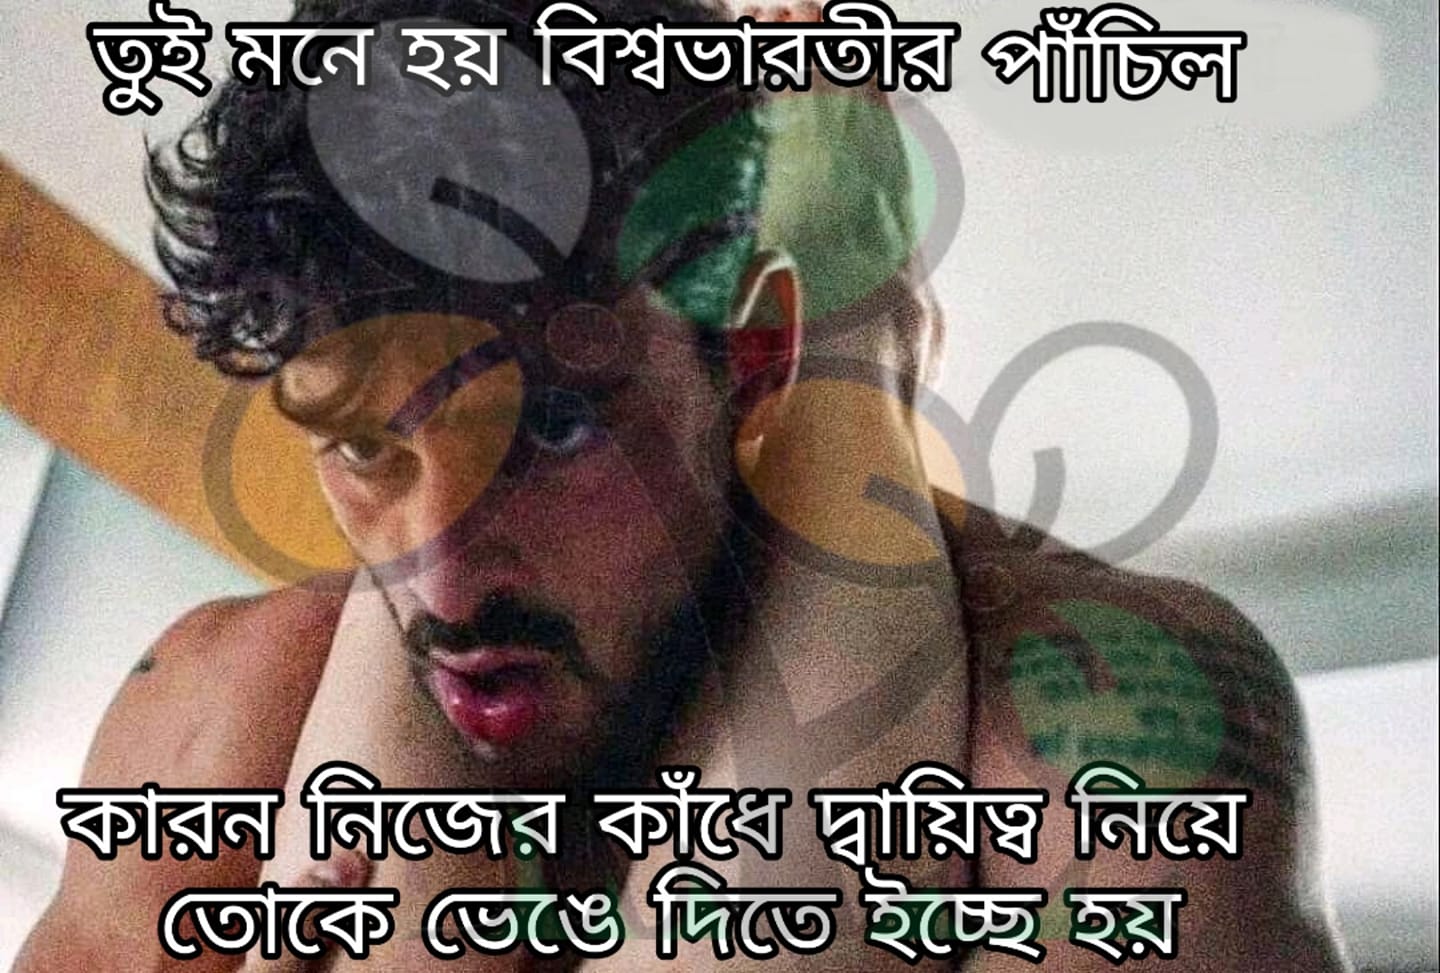
Caption: তুই মনে হয় বিশ্বভারতীর পাঁচিল    কারন নিজের কাঁধে দায়িত্ব নিয়ে তোকে ভেঙে দিতে ইচ্ছে হয়
Label: hate